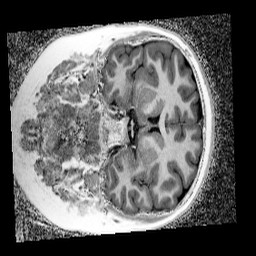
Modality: UNIT1_denoised
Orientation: coronal
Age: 11
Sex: male
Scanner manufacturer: siemens
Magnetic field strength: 3 T
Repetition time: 4 s
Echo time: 0.00299 s